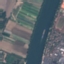
Land use / land cover class: River